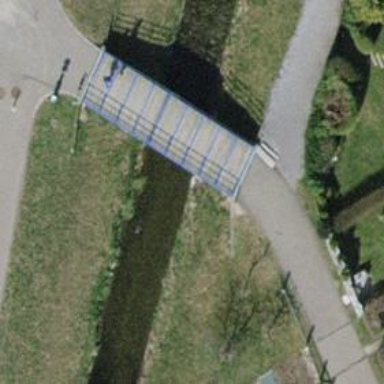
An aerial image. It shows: Concrete path on bridge with concrete plates.